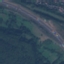
Land use / land cover class: Highway